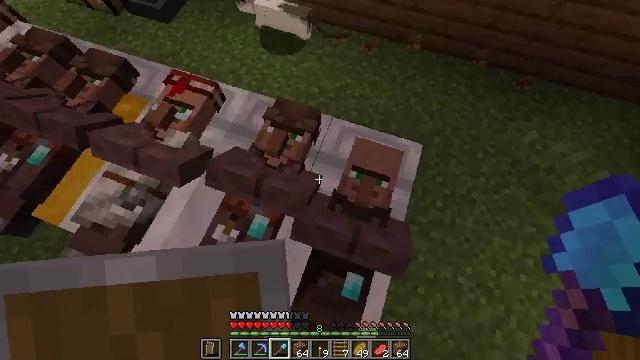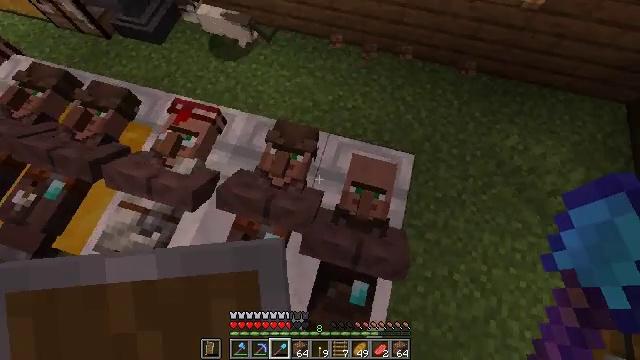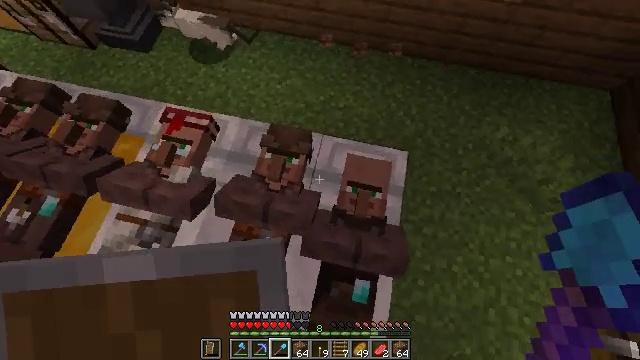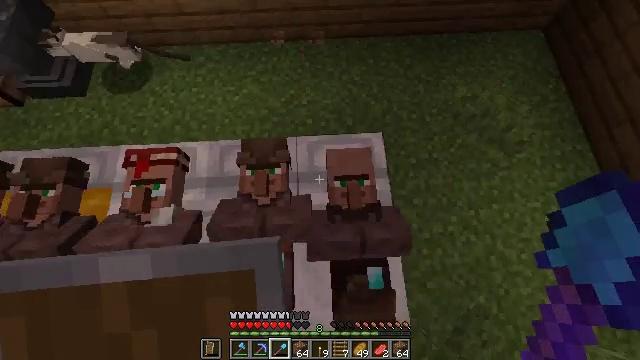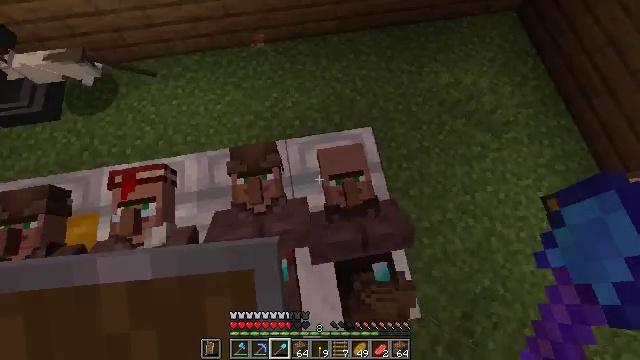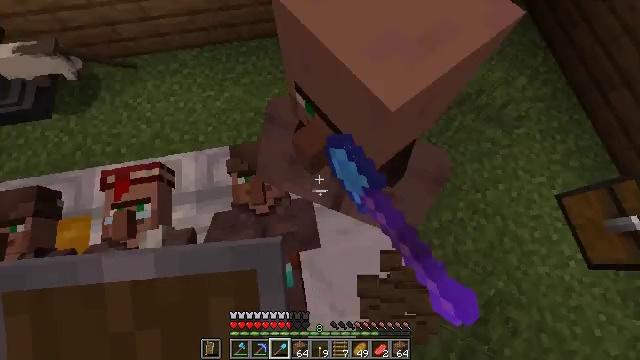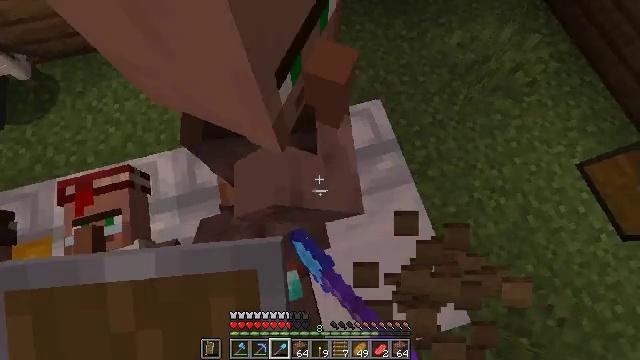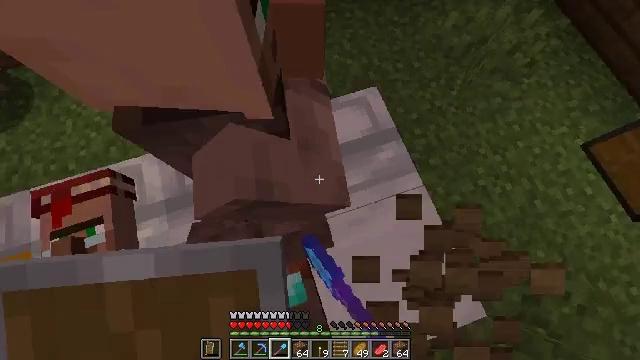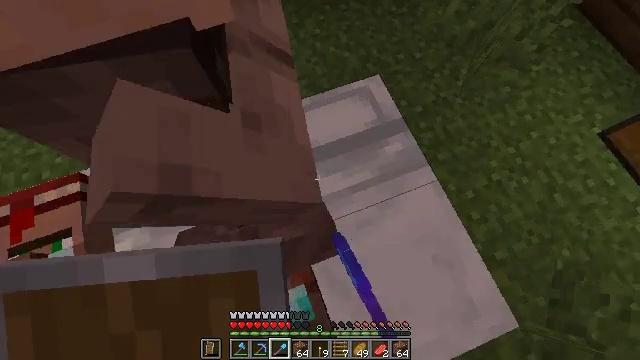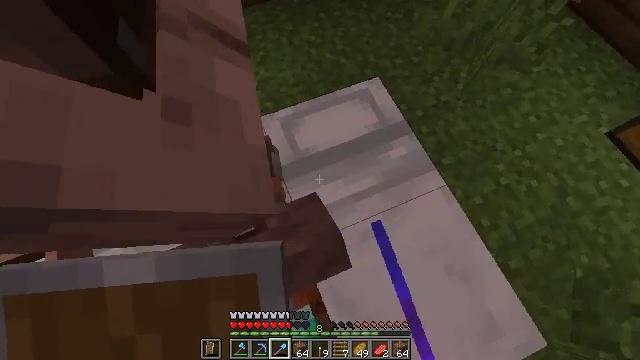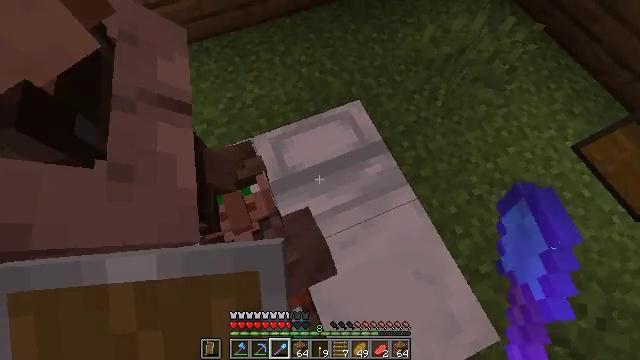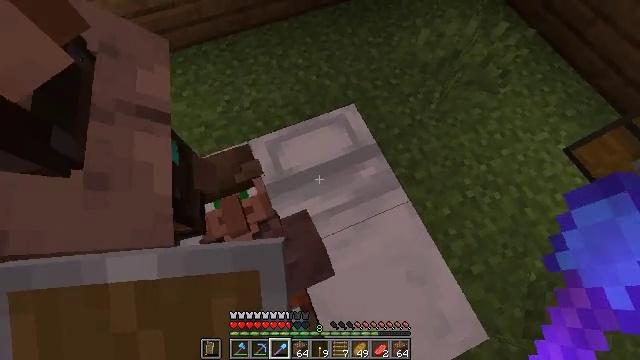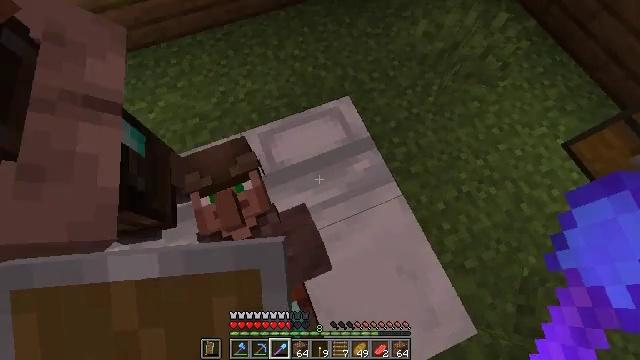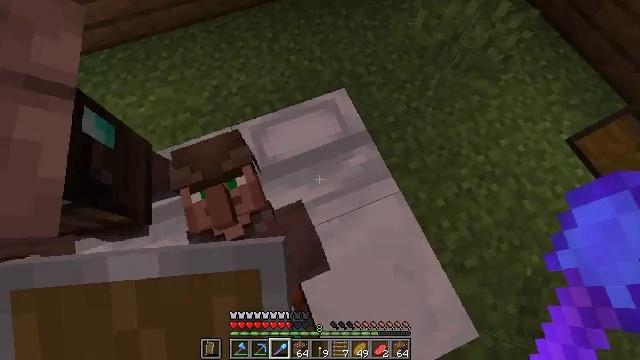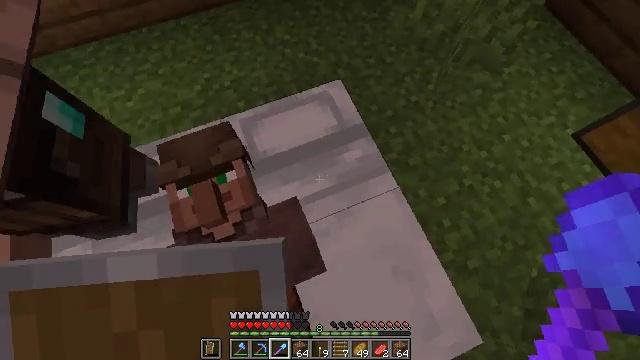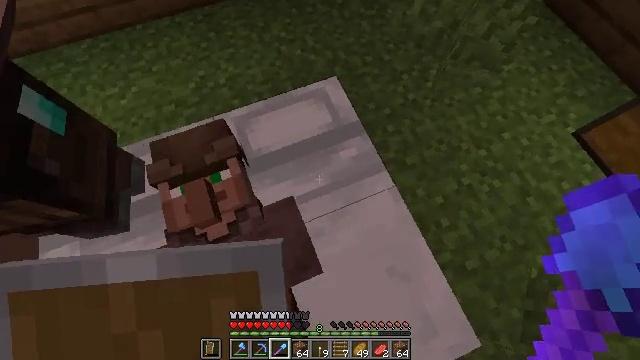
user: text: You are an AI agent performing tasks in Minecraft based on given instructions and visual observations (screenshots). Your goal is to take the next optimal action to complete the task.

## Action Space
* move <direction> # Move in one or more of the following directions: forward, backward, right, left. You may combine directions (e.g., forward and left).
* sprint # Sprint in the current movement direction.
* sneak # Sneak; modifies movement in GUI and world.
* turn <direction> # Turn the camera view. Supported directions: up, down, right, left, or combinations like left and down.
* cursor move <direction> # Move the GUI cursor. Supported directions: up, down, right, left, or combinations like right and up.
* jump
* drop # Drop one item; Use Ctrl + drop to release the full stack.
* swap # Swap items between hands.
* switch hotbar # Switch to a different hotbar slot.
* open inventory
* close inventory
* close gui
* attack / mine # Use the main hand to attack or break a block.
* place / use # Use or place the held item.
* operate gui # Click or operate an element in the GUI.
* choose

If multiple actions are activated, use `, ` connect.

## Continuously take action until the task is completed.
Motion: motion action
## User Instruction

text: Kill mobs.
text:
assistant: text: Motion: turn right, use / place
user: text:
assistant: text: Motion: turn right
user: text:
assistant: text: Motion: turn right and down
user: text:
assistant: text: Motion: turn right
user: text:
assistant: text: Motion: no_op
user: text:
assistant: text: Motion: turn right
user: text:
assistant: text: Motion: turn right
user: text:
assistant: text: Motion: move right, turn right and up
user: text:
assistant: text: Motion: move right, turn right and up
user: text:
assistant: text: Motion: move right
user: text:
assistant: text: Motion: no_op
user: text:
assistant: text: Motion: turn down, use / place
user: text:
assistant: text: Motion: use / place
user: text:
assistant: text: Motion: use / place
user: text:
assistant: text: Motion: no_op
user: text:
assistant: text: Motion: no_op
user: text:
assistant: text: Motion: no_op
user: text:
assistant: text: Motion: no_op
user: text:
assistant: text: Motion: open gui
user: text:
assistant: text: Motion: no_op
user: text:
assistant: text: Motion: no_op
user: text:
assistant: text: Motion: no_op
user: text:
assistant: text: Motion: no_op
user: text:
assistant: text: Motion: no_op
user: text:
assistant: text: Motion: no_op
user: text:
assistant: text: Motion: cursor move up
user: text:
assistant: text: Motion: cursor move right and up
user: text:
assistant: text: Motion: no_op
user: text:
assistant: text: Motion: no_op
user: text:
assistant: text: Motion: no_op